Question: Using CSS, how do I expand / fill the '<div>' height of both the right & left '<div>' '<div>' with the 'background-color' when there is no height set to the left or right '<div>'.
Depending on the amount of data supplied, the left '<div>' can be any height.
I have tried 'height: 100%', but this does not work.
I have read this <URL> that expands the width, but the accepeted answer has a defined height value. All other examples seem to have a defined height value.
Here is my HTML code:
'''
<div class="wrapper">
<div class="photo">
//image has max-height: 149px & max-width: 149px; assigned in the css file
<img class="photo_dimensions" src="{{ name_details_photograph_url }}" />
</div>
<div class="details">
Q<br />Q<br />Q<br />Q<br />Q<br />Q<br />Q<br />Q<br />Q<br />Q<br />Q<br />
</div>
</div>
'''
Here is my CSS code:
'''
.wrapper {
width:100%;
height:100%;
border:1px solid;
}
.photo {
height: 100%;
background:blue;
float:right;
vertical-align:top;
text-align:center;
padding:2px;
}
.photo_dimensions {
max-height: 149px;
max-width: 149px;
}
.details {
width:auto;
height:auto;
background:red;
overflow:hidden;
vertical-align:top;
text-align:left;
}
'''
Here is a visual display of what I currently have:

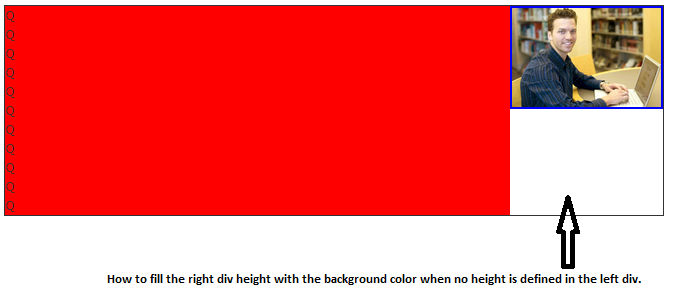
Answer: If you only need the background to expand, set it on '.wrapper' instead.
<URL>
'''
.wrapper {
background: yellow;
overflow: auto;
}
.photo {
float: right;
}
.details {
background: pink;
overflow: auto;
}
'''
'''
<div class="wrapper">
<div class="photo">
<img src="//dummyimage.com/100"/>
</div>
<div class="details">
Q<br />Q<br />Q<br />Q<br />Q<br />Q<br />Q<br />Q<br />Q<br />Q
</div>
</div>
'''